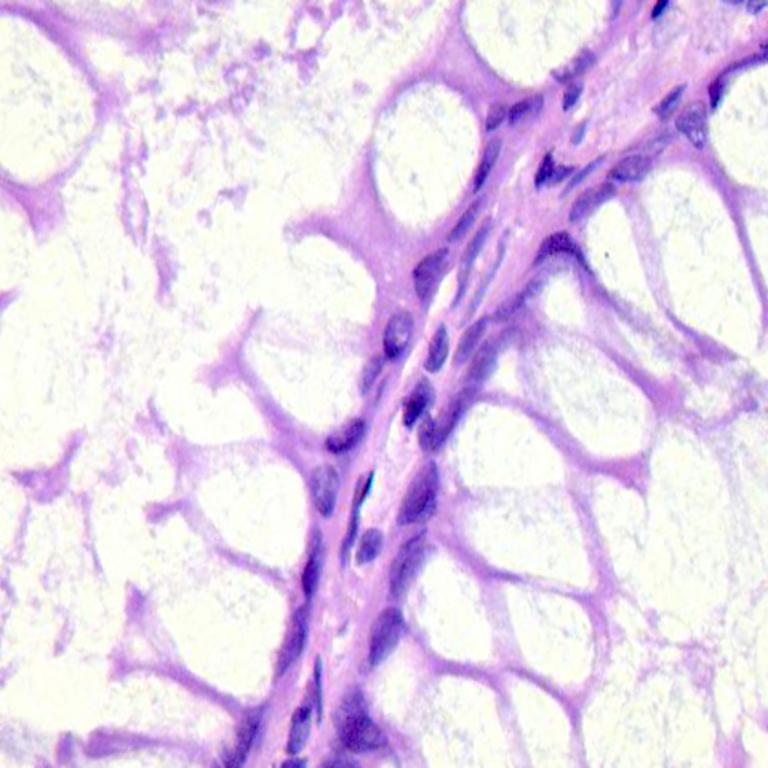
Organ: colon
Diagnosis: benign